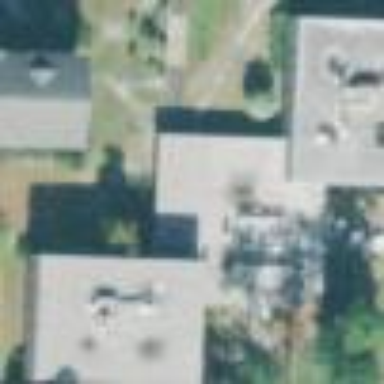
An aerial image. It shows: Dormitory building.